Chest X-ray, AP view. Patient: 53 years old, sex F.
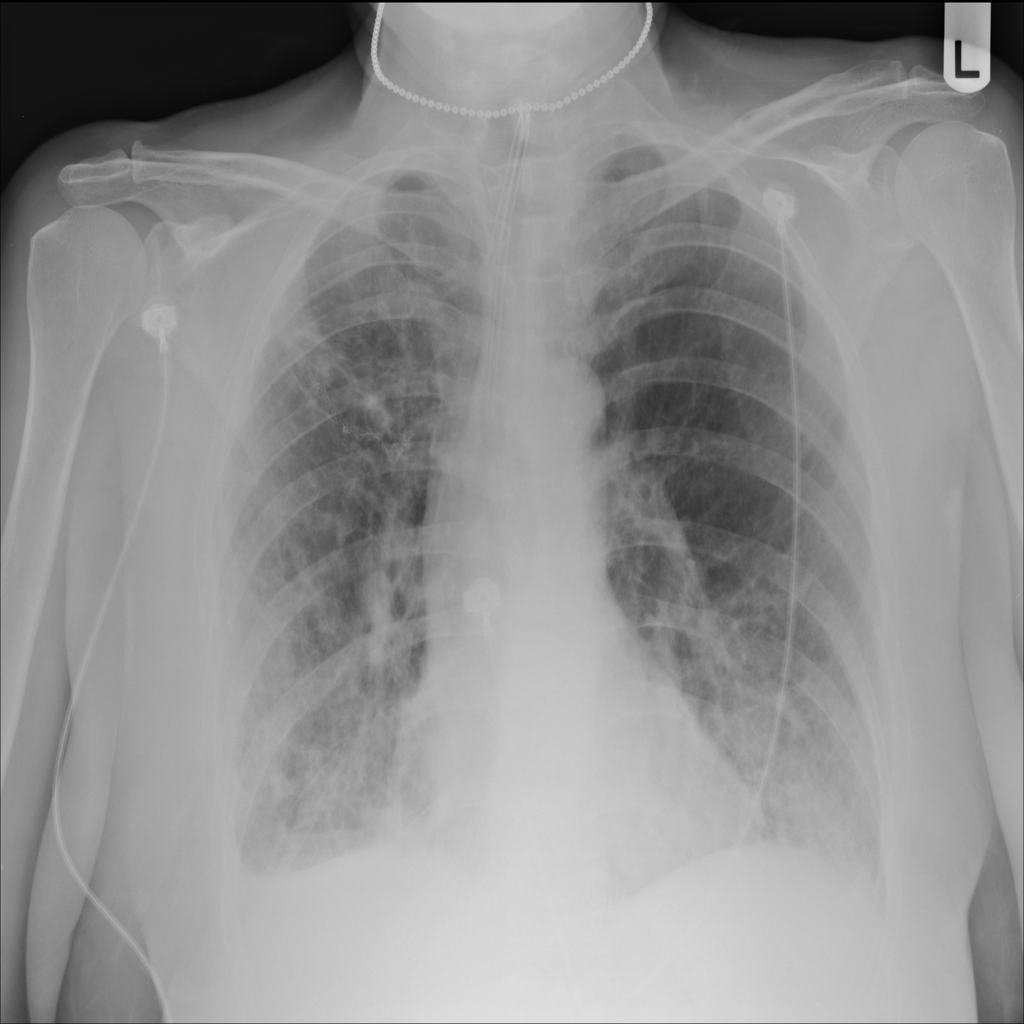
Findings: Edema